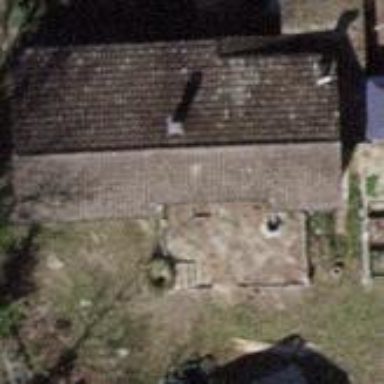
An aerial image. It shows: Building with gabled roof.